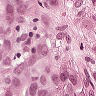
Metastatic tissue present: yes